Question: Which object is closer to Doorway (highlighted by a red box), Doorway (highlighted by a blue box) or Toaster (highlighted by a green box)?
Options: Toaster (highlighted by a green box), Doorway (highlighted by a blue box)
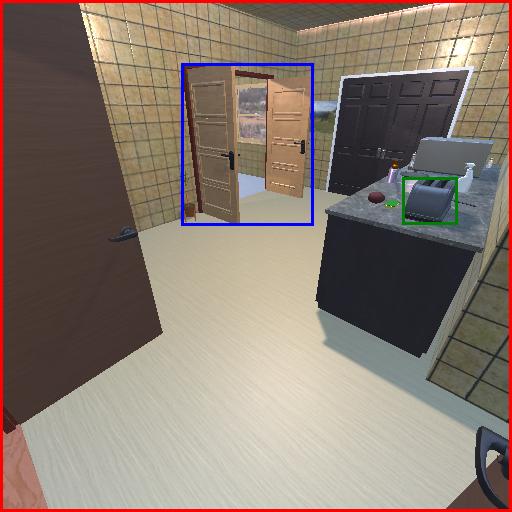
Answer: Toaster (highlighted by a green box)